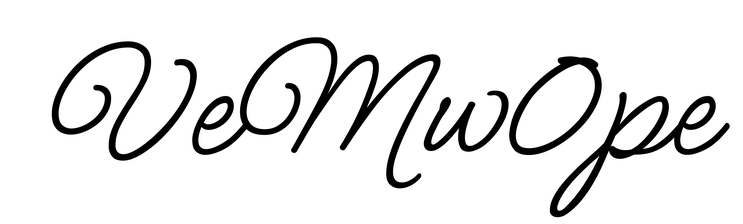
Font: MeowScript-Regular